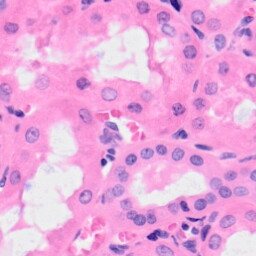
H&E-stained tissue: Kidney